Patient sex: M
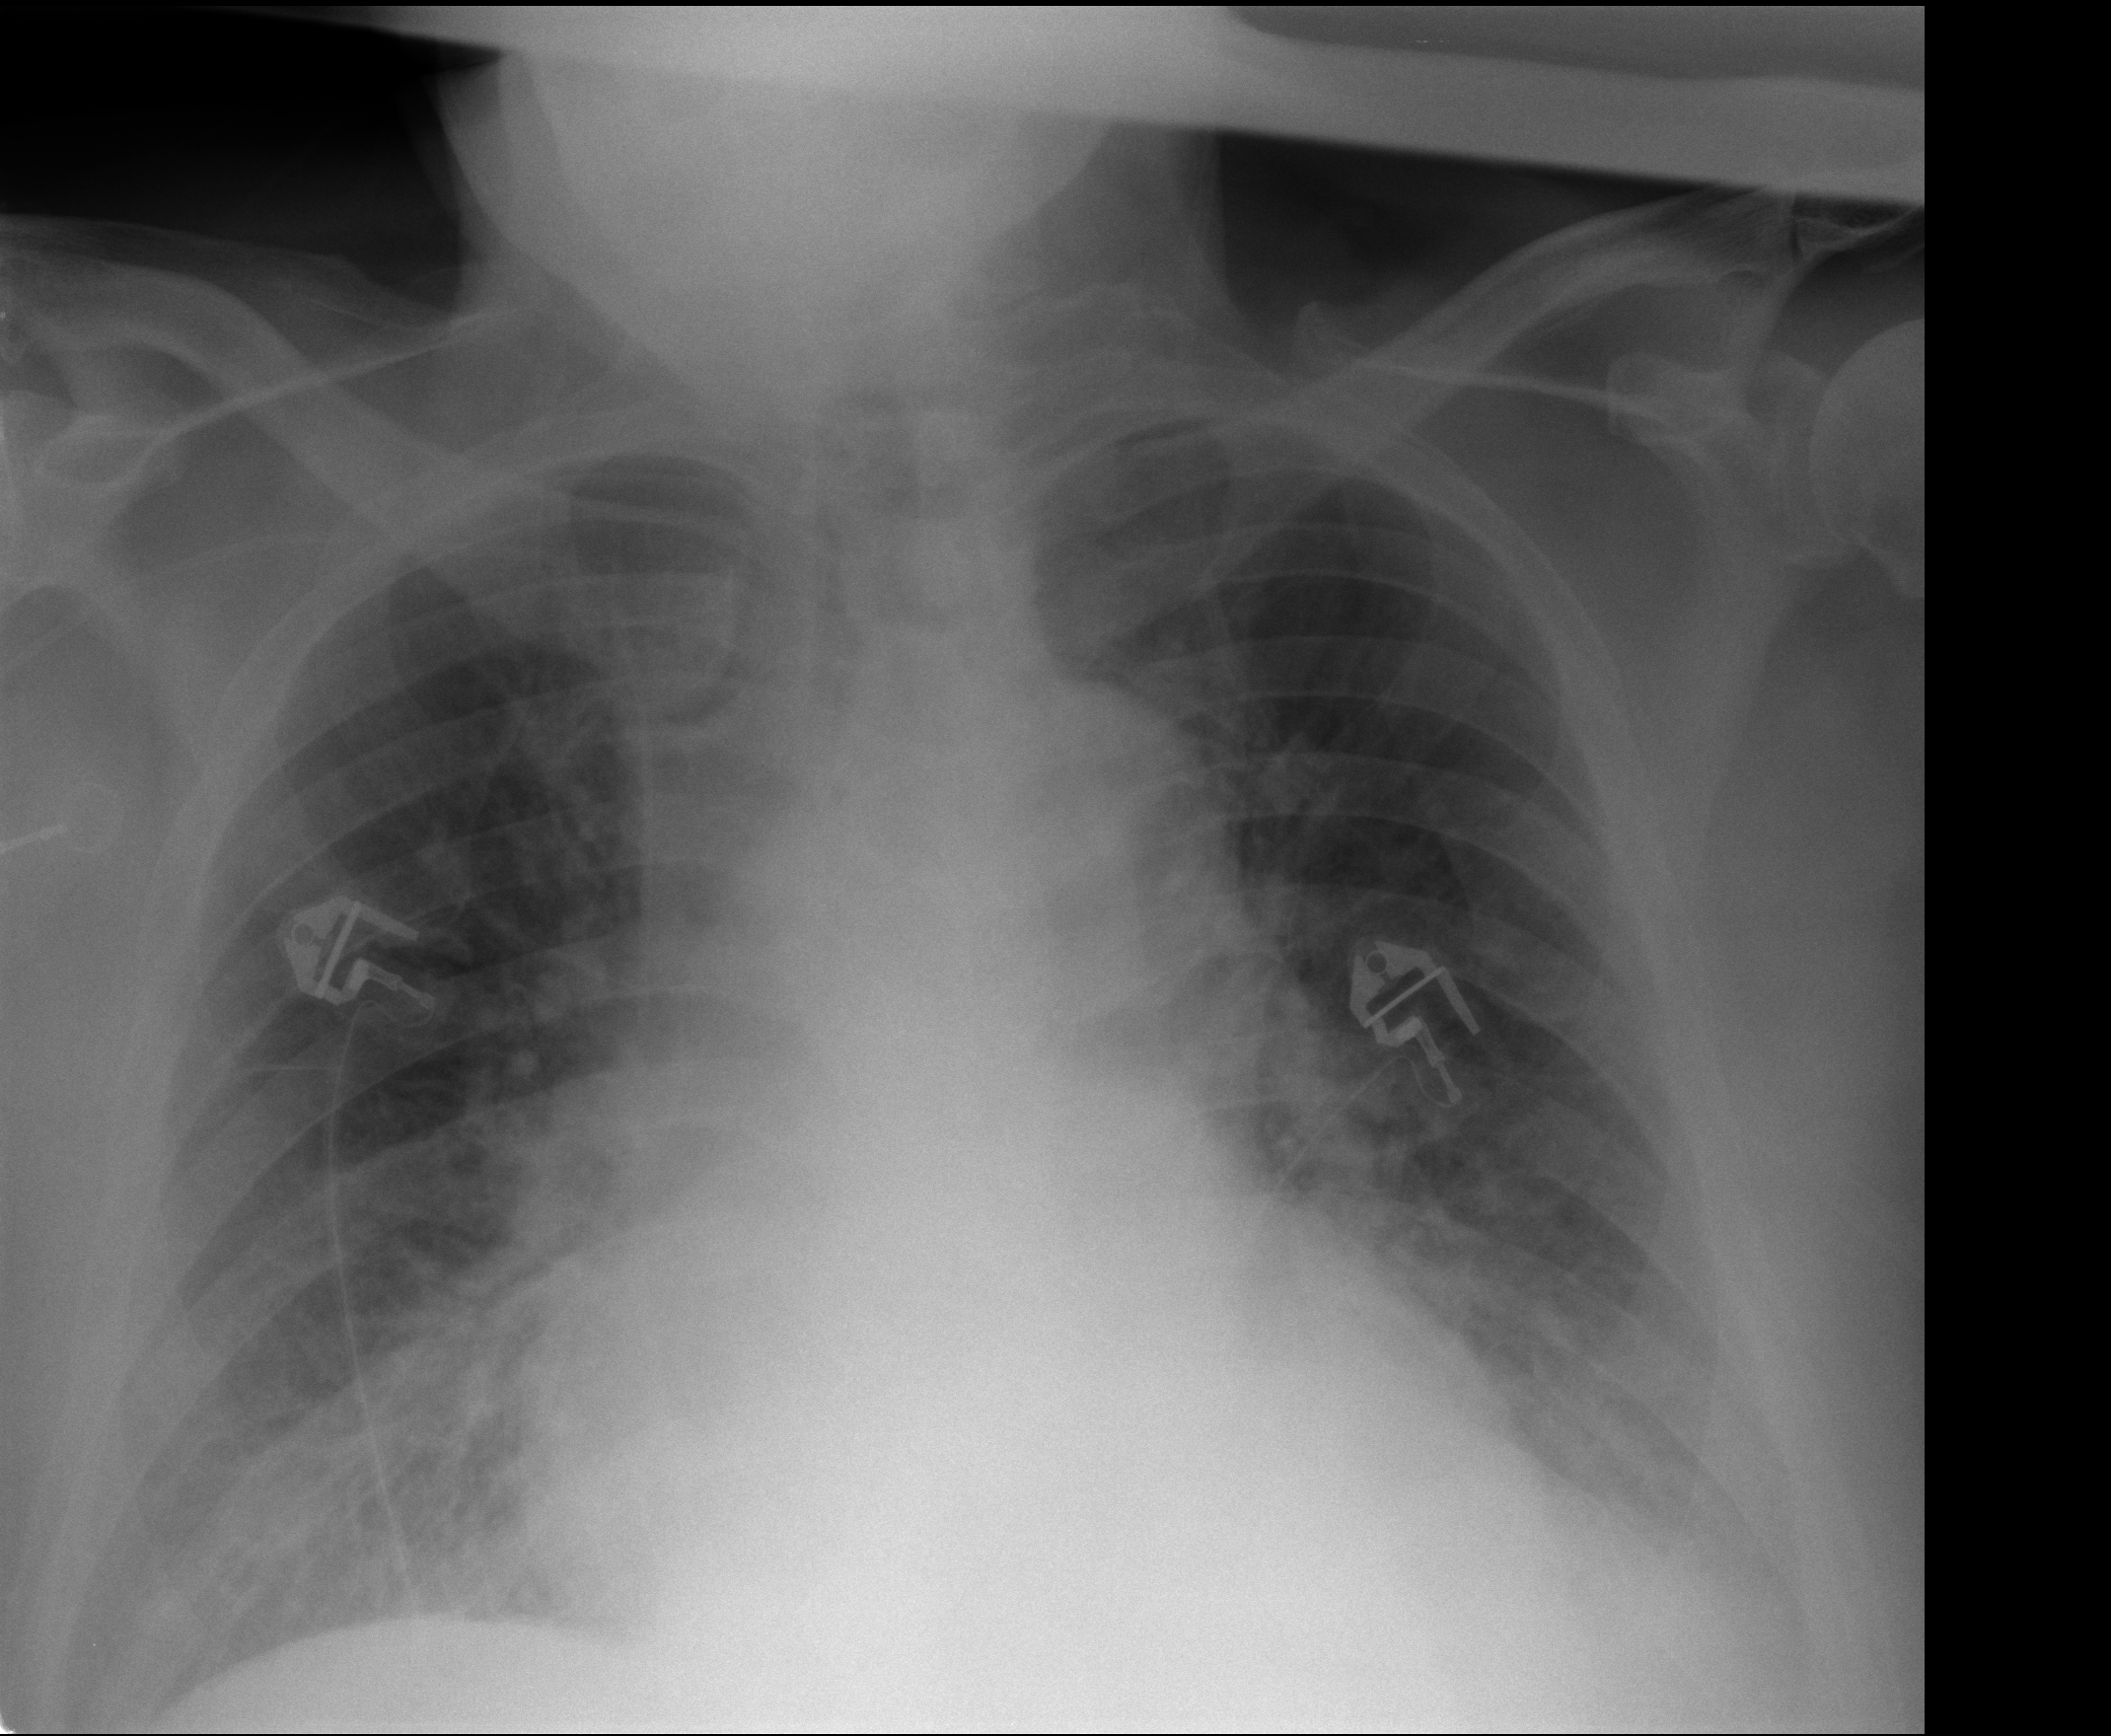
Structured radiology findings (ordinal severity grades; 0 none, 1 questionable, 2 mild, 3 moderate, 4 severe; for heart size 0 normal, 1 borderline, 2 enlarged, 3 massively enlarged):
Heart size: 2
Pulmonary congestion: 1
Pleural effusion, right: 1
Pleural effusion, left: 2
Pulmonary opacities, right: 0
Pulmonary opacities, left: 0
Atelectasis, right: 2
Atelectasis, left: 2